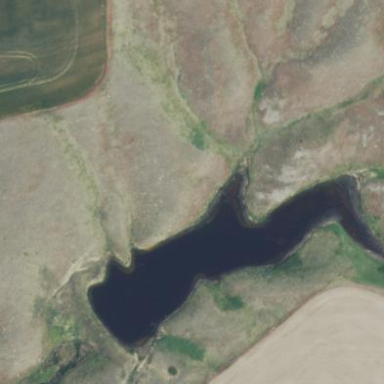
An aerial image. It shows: Reservoir.